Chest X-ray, AP view. Patient: 52 years old, sex M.
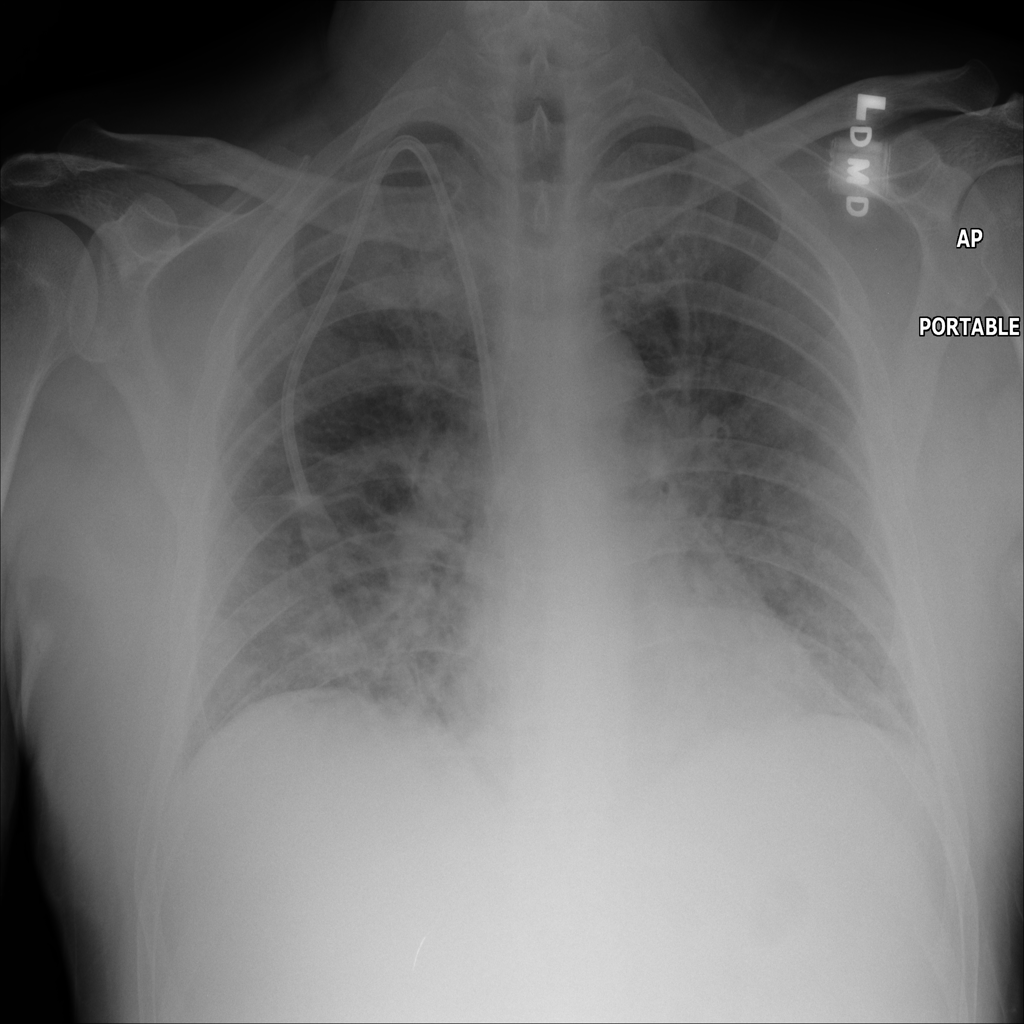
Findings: Infiltration